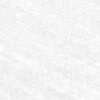
Label: change